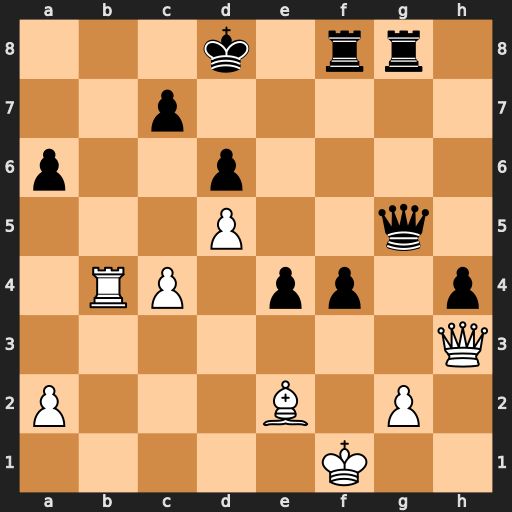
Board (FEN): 3k1rr1/2p5/p2p4/3P2q1/1RP1pp1p/7Q/P3B1P1/5K2
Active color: w
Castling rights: -
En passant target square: -
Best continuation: Rb8+ Ke7 Qe6#